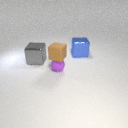
large gray metal cube to the left of large blue metal cube